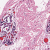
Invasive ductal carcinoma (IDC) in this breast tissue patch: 0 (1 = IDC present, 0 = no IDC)